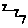
Label: zigzag